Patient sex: M
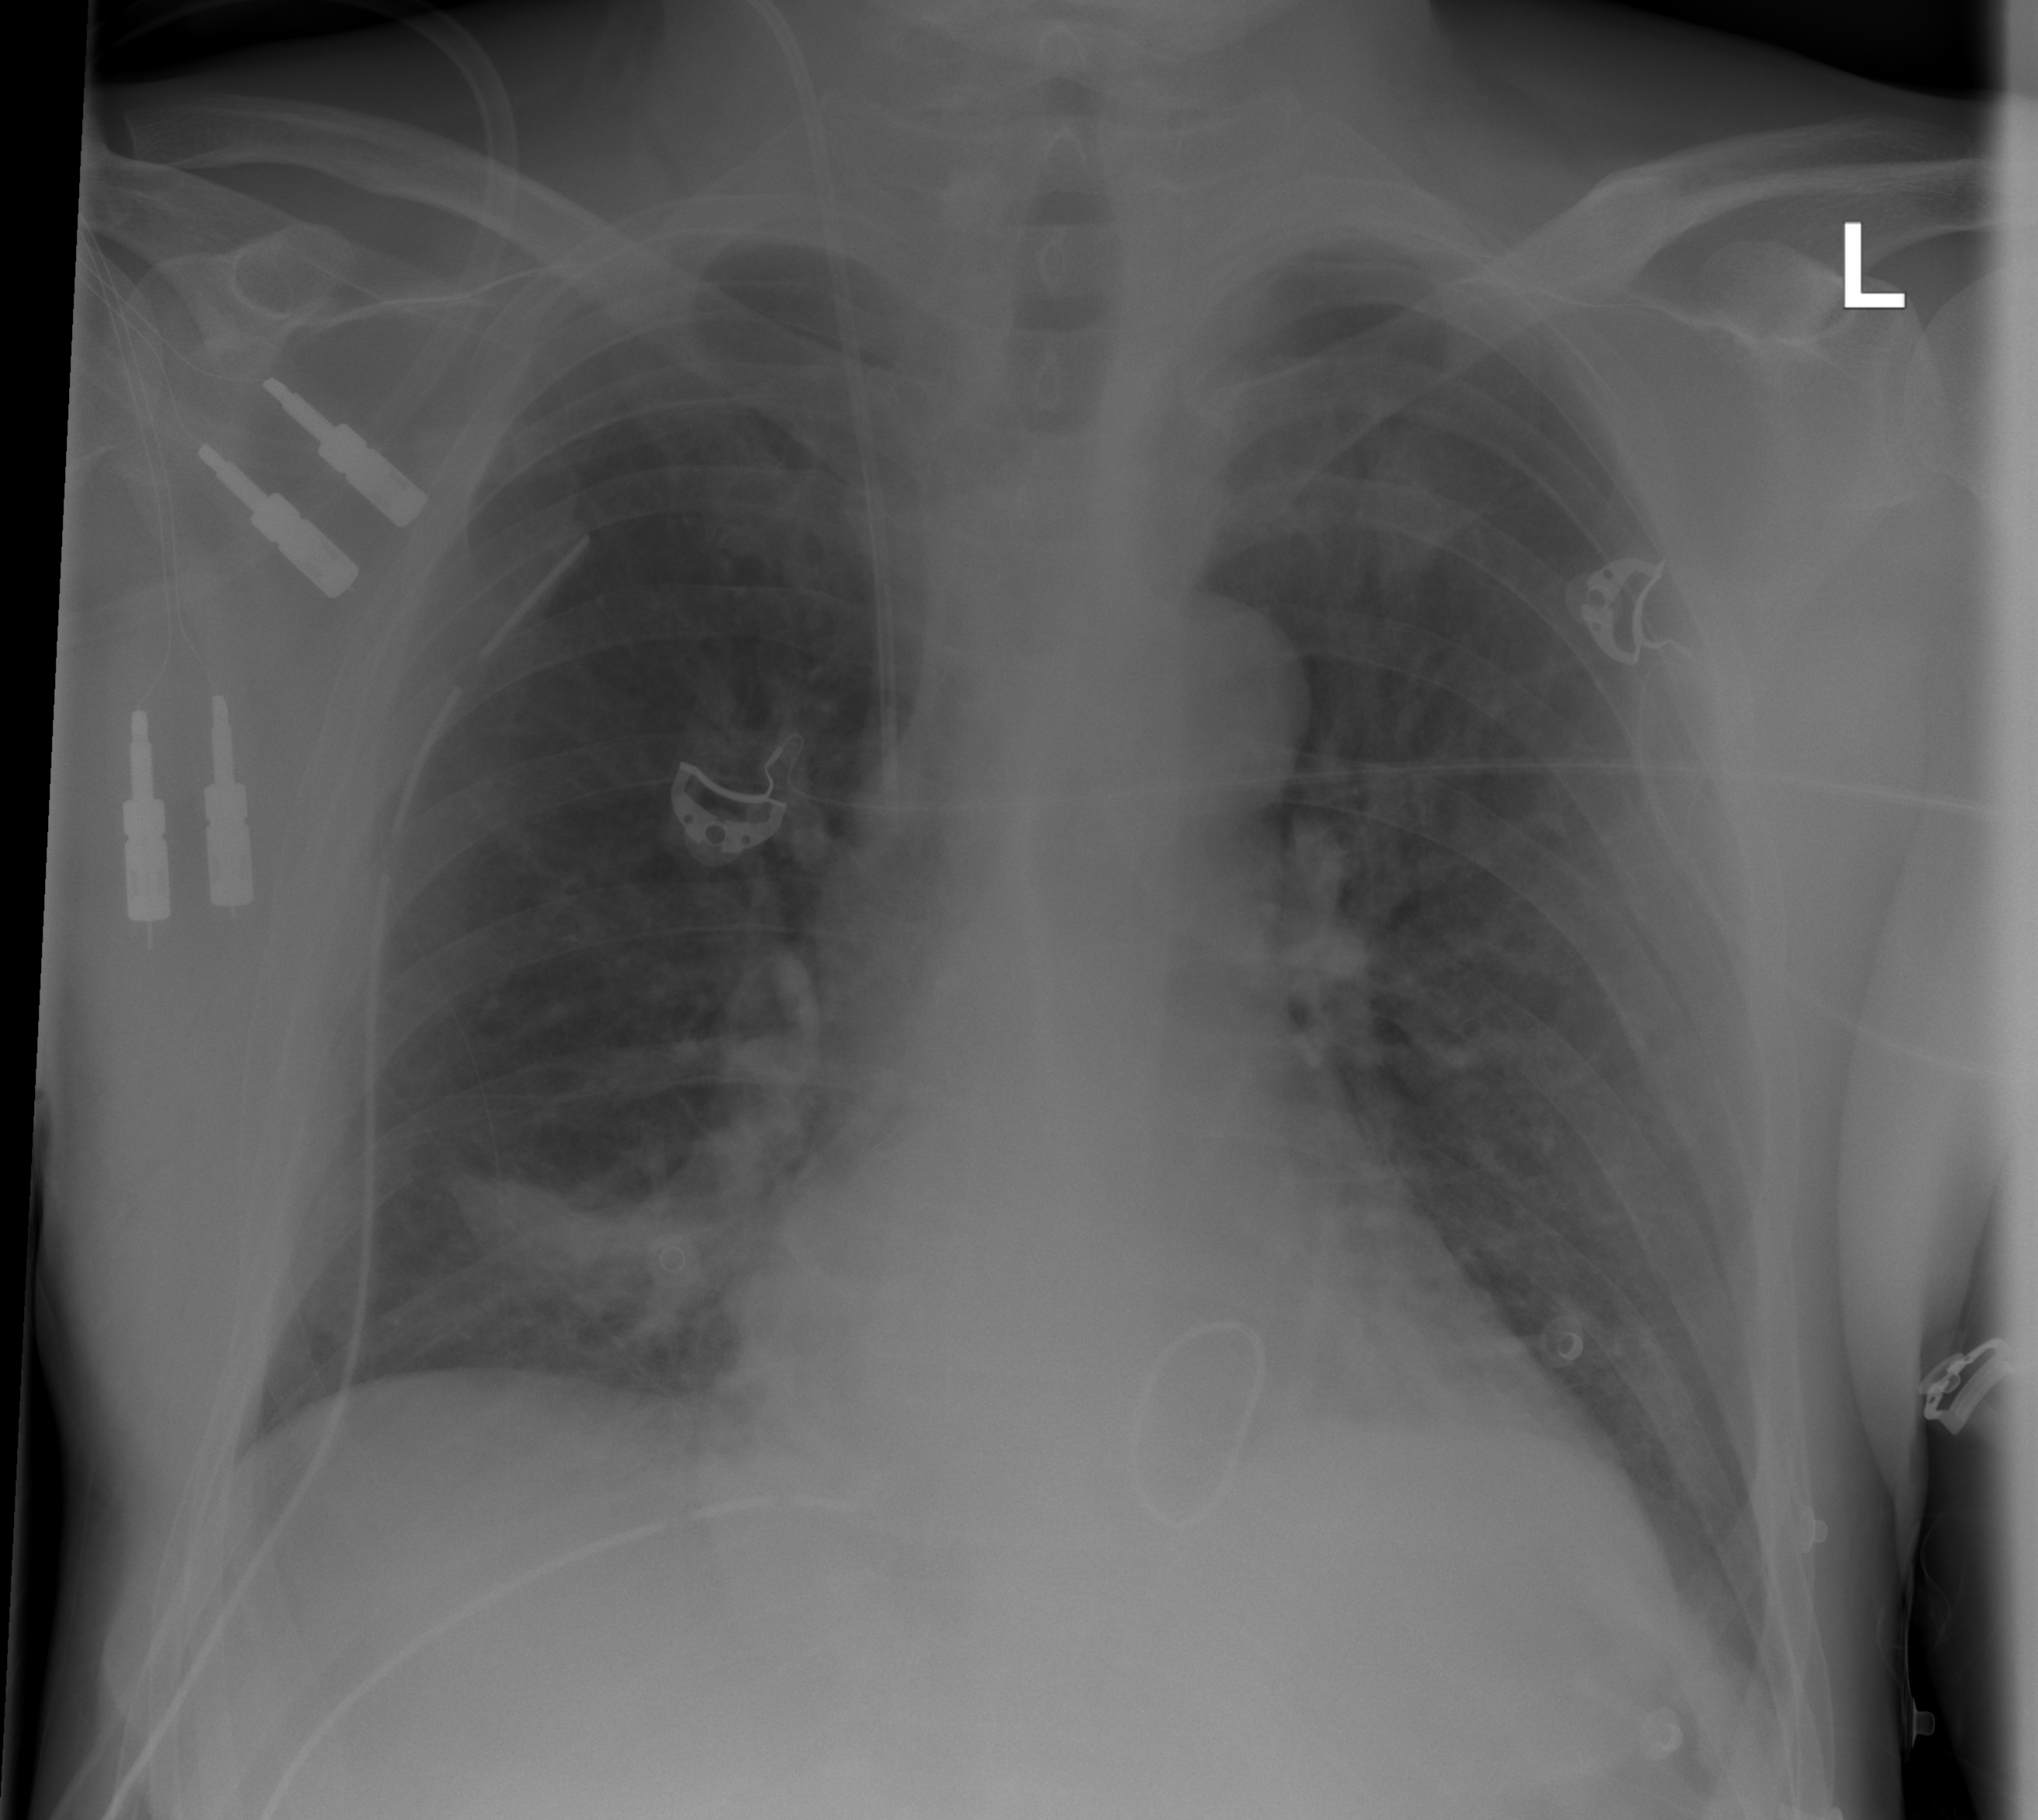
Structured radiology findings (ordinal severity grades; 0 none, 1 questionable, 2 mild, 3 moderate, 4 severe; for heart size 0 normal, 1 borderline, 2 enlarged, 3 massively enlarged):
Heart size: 0
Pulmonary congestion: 0
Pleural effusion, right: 0
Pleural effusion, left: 0
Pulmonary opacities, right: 0
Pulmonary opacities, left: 0
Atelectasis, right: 2
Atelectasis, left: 0